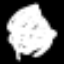
Label: squiggle